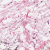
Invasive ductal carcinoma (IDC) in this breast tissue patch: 0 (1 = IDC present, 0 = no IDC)